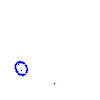
Particle: proton